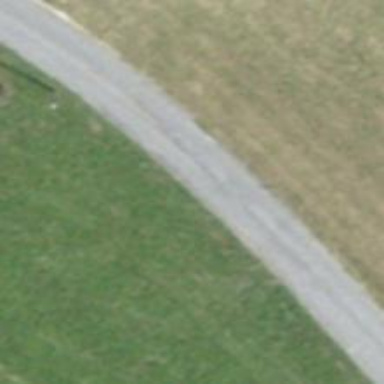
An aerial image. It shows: Unclassified road with grade 1 track type.